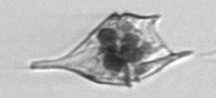
Label: Tripos_lineatus